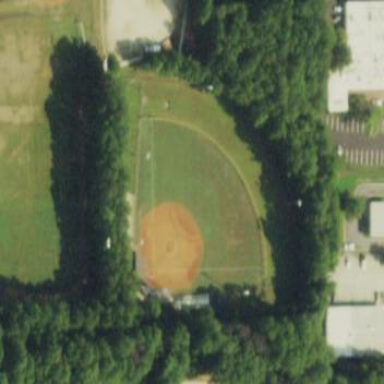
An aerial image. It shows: Baseball pitch for leisure and sports activities.